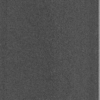
Label: dusty